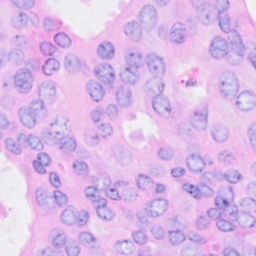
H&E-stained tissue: Breast